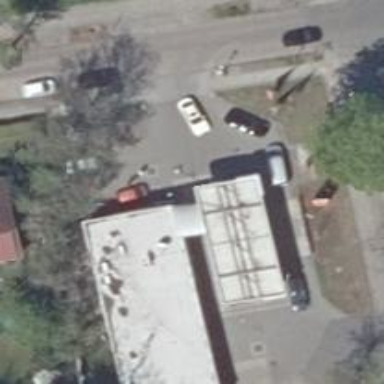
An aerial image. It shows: Fuel station.